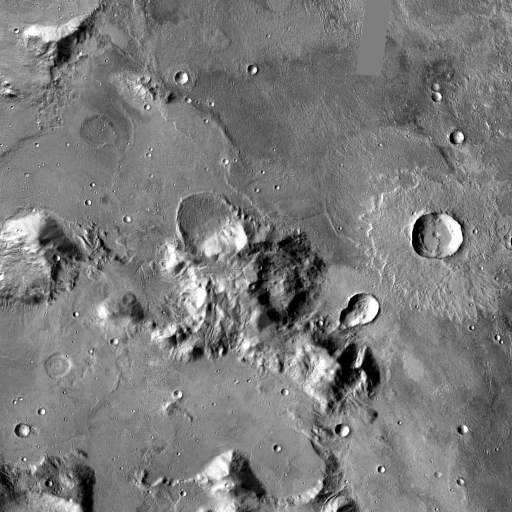
Crater classes present: Background, Other, Layered, Buried